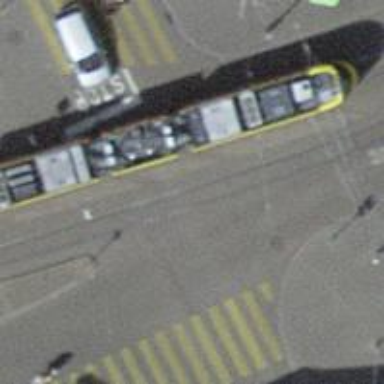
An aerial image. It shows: Tram level crossing on railway.